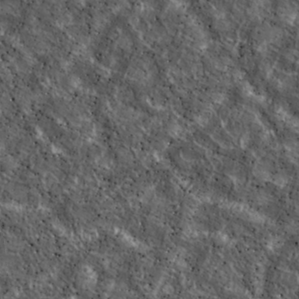
Label: non_frost